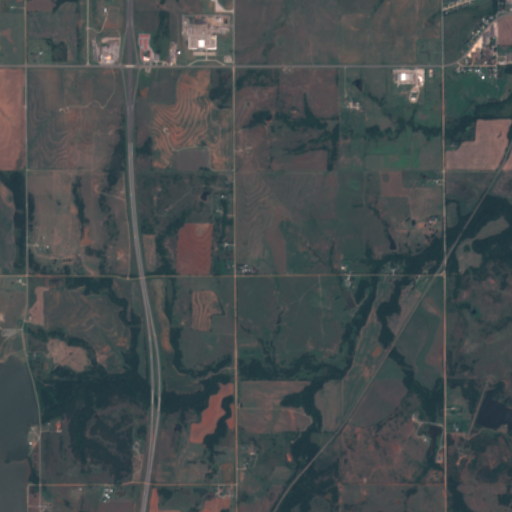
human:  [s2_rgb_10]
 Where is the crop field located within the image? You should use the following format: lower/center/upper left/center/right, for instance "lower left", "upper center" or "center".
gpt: The crop field is located in the upper right of the image.
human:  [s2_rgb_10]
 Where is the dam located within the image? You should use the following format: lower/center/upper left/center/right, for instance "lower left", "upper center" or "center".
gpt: The dam is located in the lower left of the image.
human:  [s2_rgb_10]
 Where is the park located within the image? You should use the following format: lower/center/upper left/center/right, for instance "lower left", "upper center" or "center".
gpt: The park is located in the upper right of the image.
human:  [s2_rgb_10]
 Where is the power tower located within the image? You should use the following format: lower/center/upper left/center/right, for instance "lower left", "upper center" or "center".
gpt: The power tower is located in the upper of the image.
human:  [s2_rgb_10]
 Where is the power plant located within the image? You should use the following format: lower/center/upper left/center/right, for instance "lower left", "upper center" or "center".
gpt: There is no power plant in the image.